Field crop: maize
Growth stage: 1
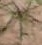
Species: salsola